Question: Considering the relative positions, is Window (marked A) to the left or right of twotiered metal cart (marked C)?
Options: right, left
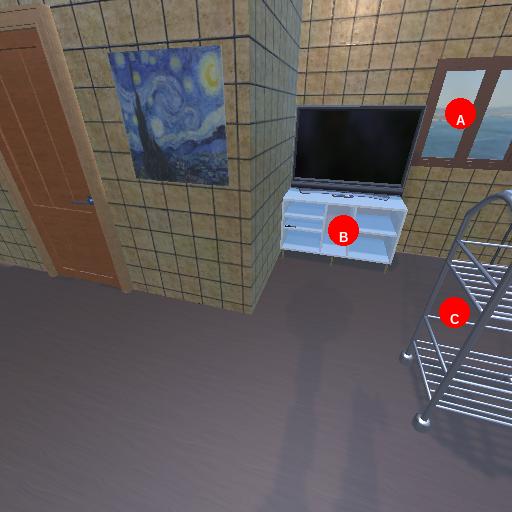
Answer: right